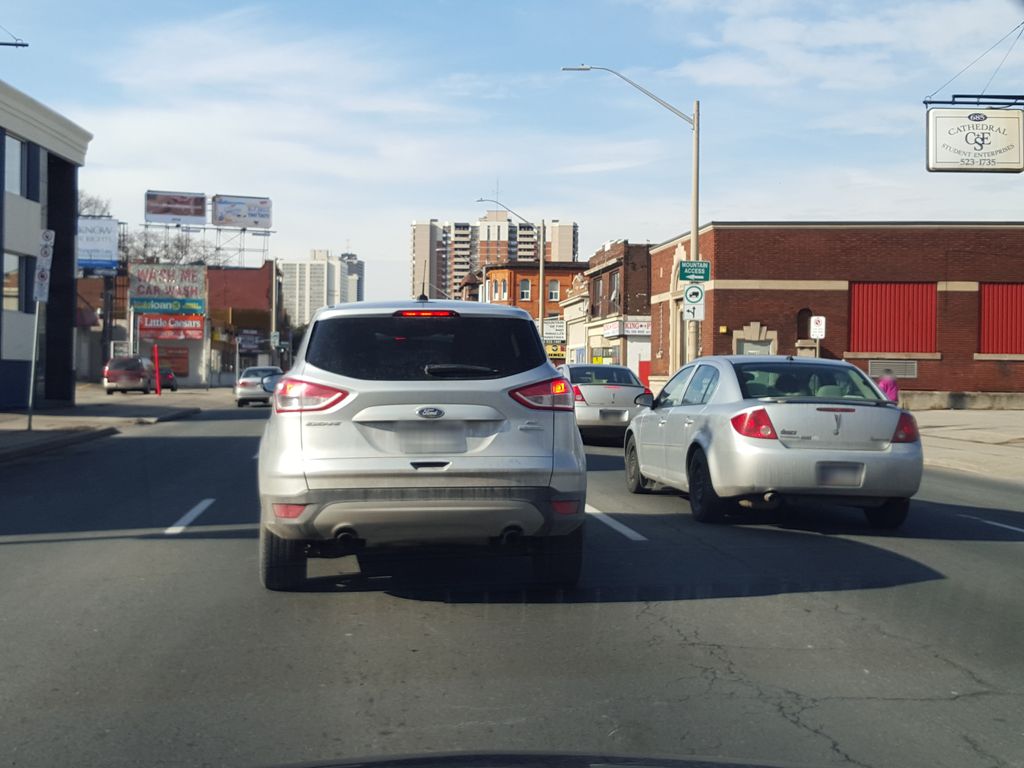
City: hamilton